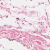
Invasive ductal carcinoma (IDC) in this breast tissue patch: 0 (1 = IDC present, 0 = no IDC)